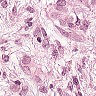
Metastatic tissue present: yes